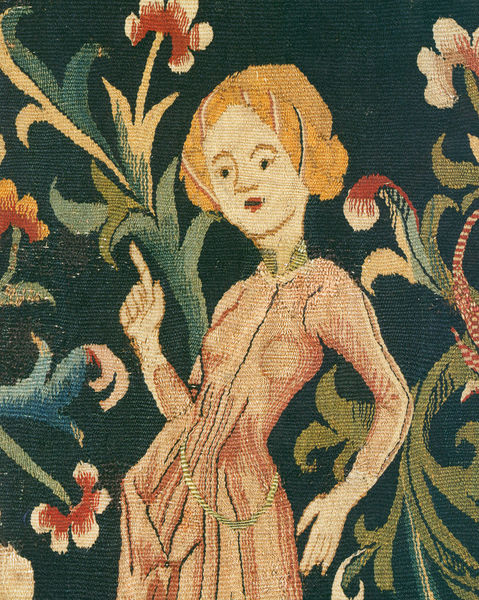
Titel: Fabeltier-Teppiche
Institution: Mainz, Dom- und Diözesanmuseum
Schlagwörter: blau, blätter, dunkel, hand, gelb, grün, ocker, ausschnitt, blume, blumen, finger, frau, geste, haar, kleid, mund, nase, orange, schwarz, blüte, blüten, dame, gürtel, rot, teppich, blond, arme, augen, gesicht, hände, vorhang, natur, schlank, auge, haare, stickerei, stoff, blatt, pflanze, pflanzen, rosa, ranken, brüste, kette, gobelin, wandteppich, detail, brauen, kordel, zeigen, pink, stich, leinwand, ranke, ornamental, mittelalter, erhoben, tapisserie, flämisch, gewebe, textil, hofdame, gewebt, webteppich, weben, arabesken, arabeske, zeigegestus, tapiserie, webarbeit, finder, pflanen, gebelin, goblen, flume, indienne